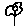
Label: flower